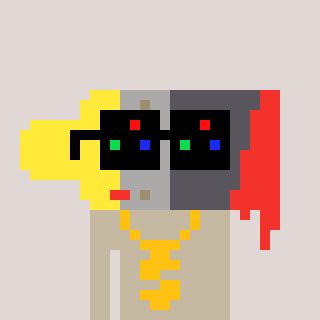
a pixel art character with square black sunglasses, a paintbrush-shaped head and a bege-colored body on a warm background